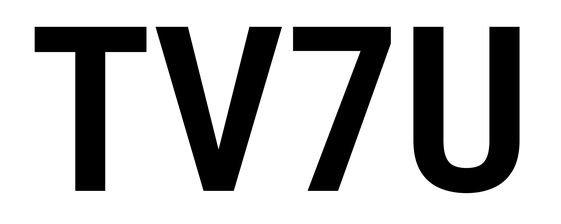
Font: Roboto_Condensed_SemiBold